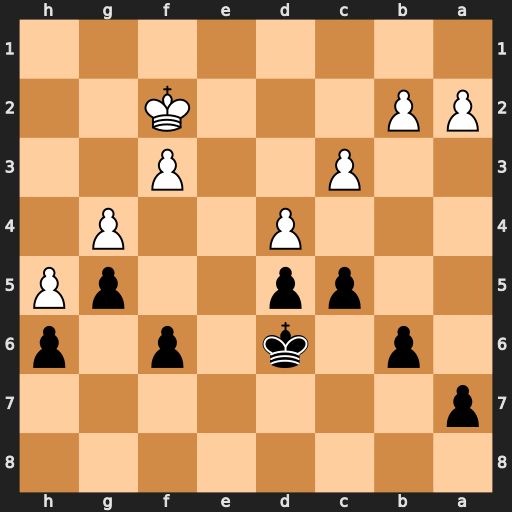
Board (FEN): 8/p7/1p1k1p1p/2pp2pP/3P2P1/2P2P2/PP3K2/8
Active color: b
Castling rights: -
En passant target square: -
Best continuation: cxd4 cxd4 Kc6 Ke3 Kb5